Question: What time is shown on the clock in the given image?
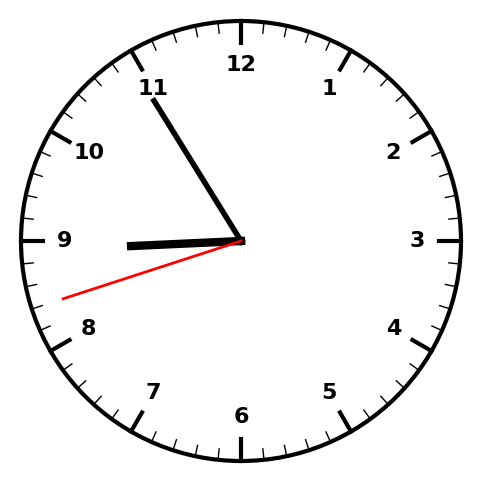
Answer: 08:54:42